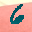
Label: 6